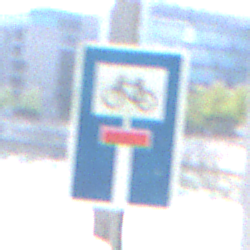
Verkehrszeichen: SackgasseRadverkehrDurchlaessig
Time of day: MorningAfternoon
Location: Outdoor (Urban)
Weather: PartlyCloudy
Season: NotSpecified
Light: Natural